Interaction volume radius: 5 \u00c5
Interaction volume height: 10 \u00c5
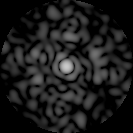
Disorder parameter: 0.8299